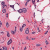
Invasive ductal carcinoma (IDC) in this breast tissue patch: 1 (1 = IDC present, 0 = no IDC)